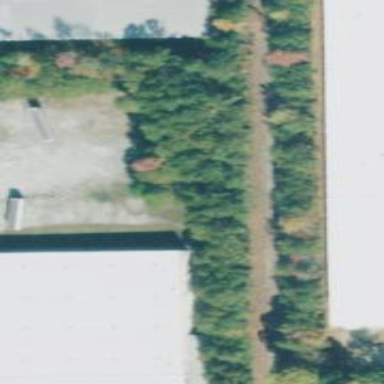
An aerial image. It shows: Disused railway spur.